Question: I am trying to automatically load an image full screen after the application is launched but it looks just a little bit funky. The outside edge of the image view can be seen - how do I eliminate that? My code looks like this:
'''
- (void)applicationDidFinishLaunching:(NSNotification *)aNotification {
NSImage *imageFromBundle = [NSImage imageNamed:@"Screen.png"];
[image setImage:imageFromBundle];
[image enterFullScreenMode:[window screen] withOptions:nil];
}
'''
Here is the Image:

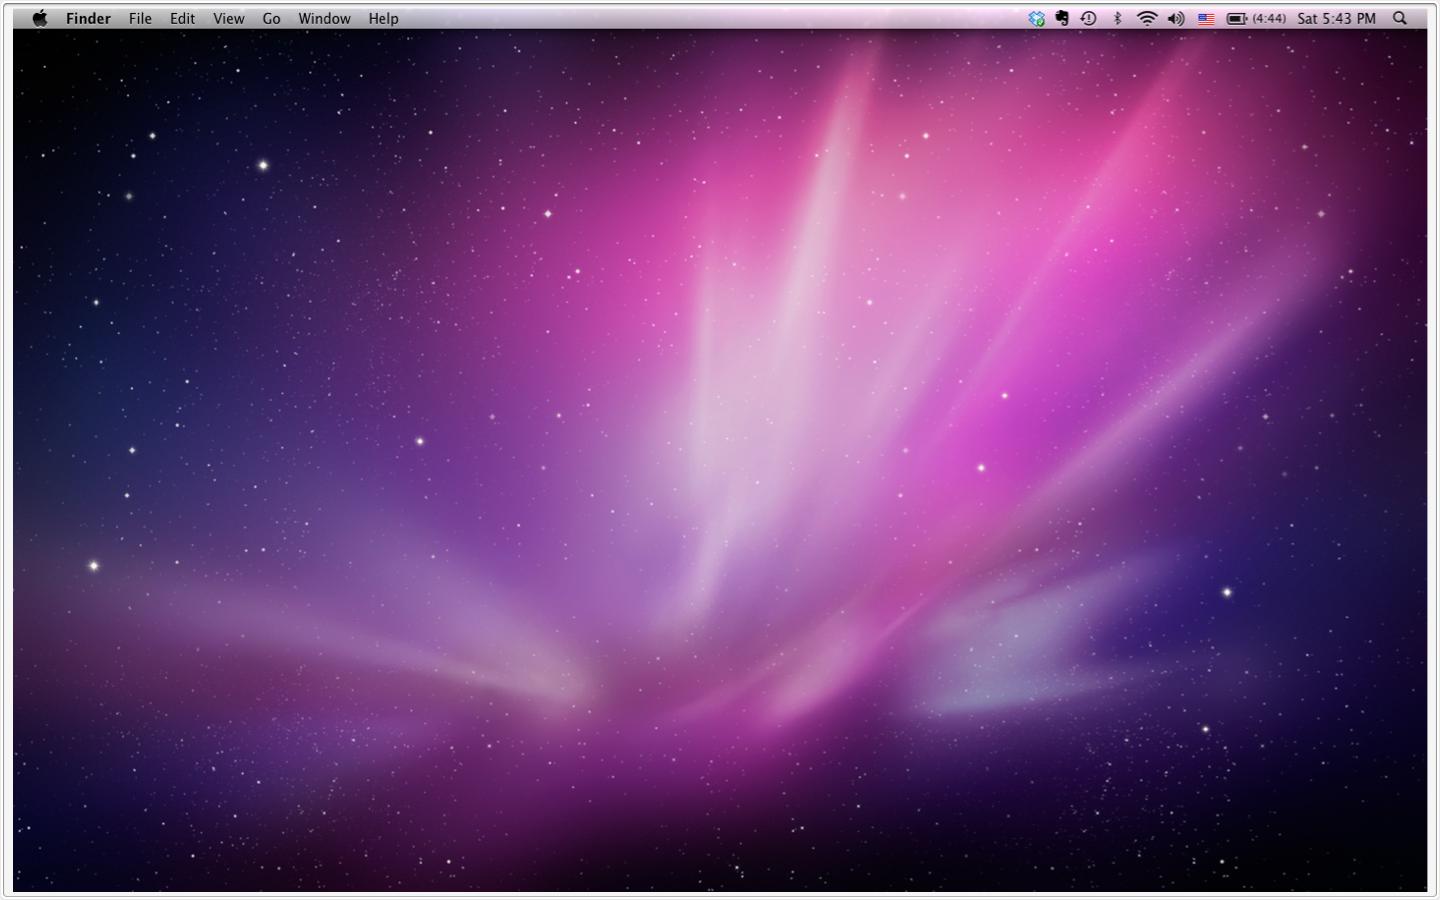
Answer: Set your image view's border to none before you take it full screen. If you want, change it back when coming back from full screen, or use a separate image view for full-screen.
Also, you should name your variables more descriptively. A variable named "image" should contain a pointer to an image, not to an image view. Consider it naming 'imageView' instead.